Question: Visual Studio 2013 displays all my TypeScript files with a red icon:

I have no idea why they are dark-orange (there are no errors and .cs/.json/etc. are fine) but I find that very distracting.
Can I make them black/green/anything-but-red'ish?
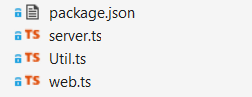
Answer: There is a <URL>!